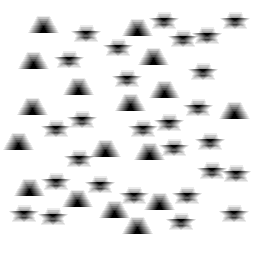
Squares: 0
Triangles: 17
Stars: 27
Total shapes: 44